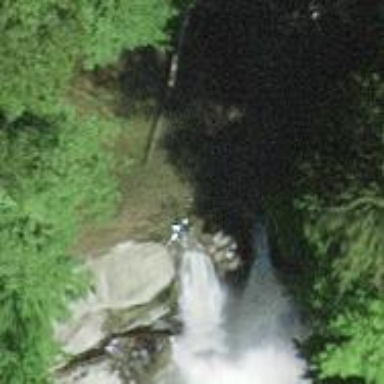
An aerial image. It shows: Beautiful waterfall in nature.